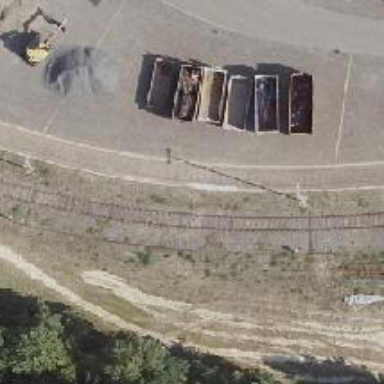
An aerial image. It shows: Yard meant for services.